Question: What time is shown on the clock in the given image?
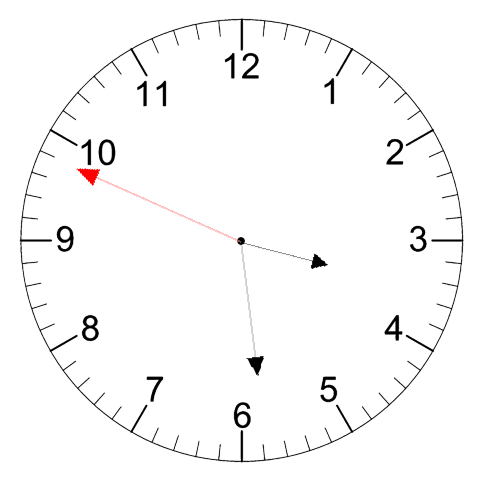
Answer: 03:28:49